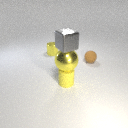
small brown rubber sphere behind small yellow rubber cylinder